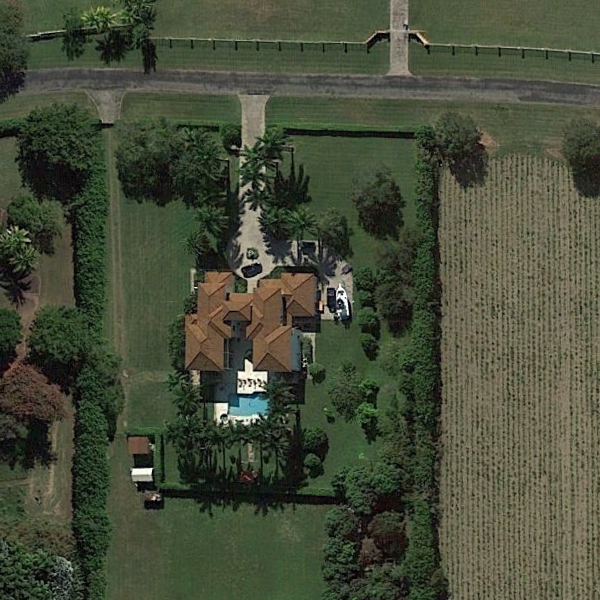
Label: SparseResidential